Question: I am new to using matplotlib. I am trying to create a 2D grid, using matplotlib. This is my first time using matplotlib for anything non trivial.
I have decided to break the task into 3 parts:
1. Create the grid table (shown below), color the appropriate columns, and label the axis correctly. This is the one I need most help with. My initial idea is to hold the data for the table in a list of dictionaries (or list of lists); the data struct could hold some meta data about which columns were colored, and then I could simply create the matplot plot off of that data - but I haven't really done any plotting with matplotlib and could do with some help in getting started.
2. Plot a symbol (say 'X') in a grid cell with coordinates (row,col)
3. Save the grid table as a picture (this one is easy, I can do by myself)
Here is a picture of the kind of grid table I am looking to create using matplotlib:

I will be very grateful for any help that gets me started.
PS: the image is not rendering very well. The horizontal lines in the table are all the same weight (i.e. thickness), so the visual effect of the grid table should look like an Excel worksheet.
Just to clarify, what I'm trying to create is a kind of 'chess like' game board. I have managed to modify the code snippet Ricardo posted in his answer, to get as close as I can (with my limited matplotlib skills!) to this game board as I can. However, there are a couple of things "missing":
1. The x axis column labels are strings, not numbers, they are string labels e.g. AB1, AB2, AB3 etc. Additionally, these labels are midpoints (i.e. they are centered, or lie BETWEEN the x axis ticks - not on the ticks themselves)
2. I need to be write symbols in a particular column for a given y axis value, for example, I may want to write the text 'foo' at y axis value -1565.5 in column 'AB2'.
Once I have this, I am sure I will be able to hack something together to get to the game I am trying to write - especially, since I have just bought a copy of Matplotlib for Python developers.
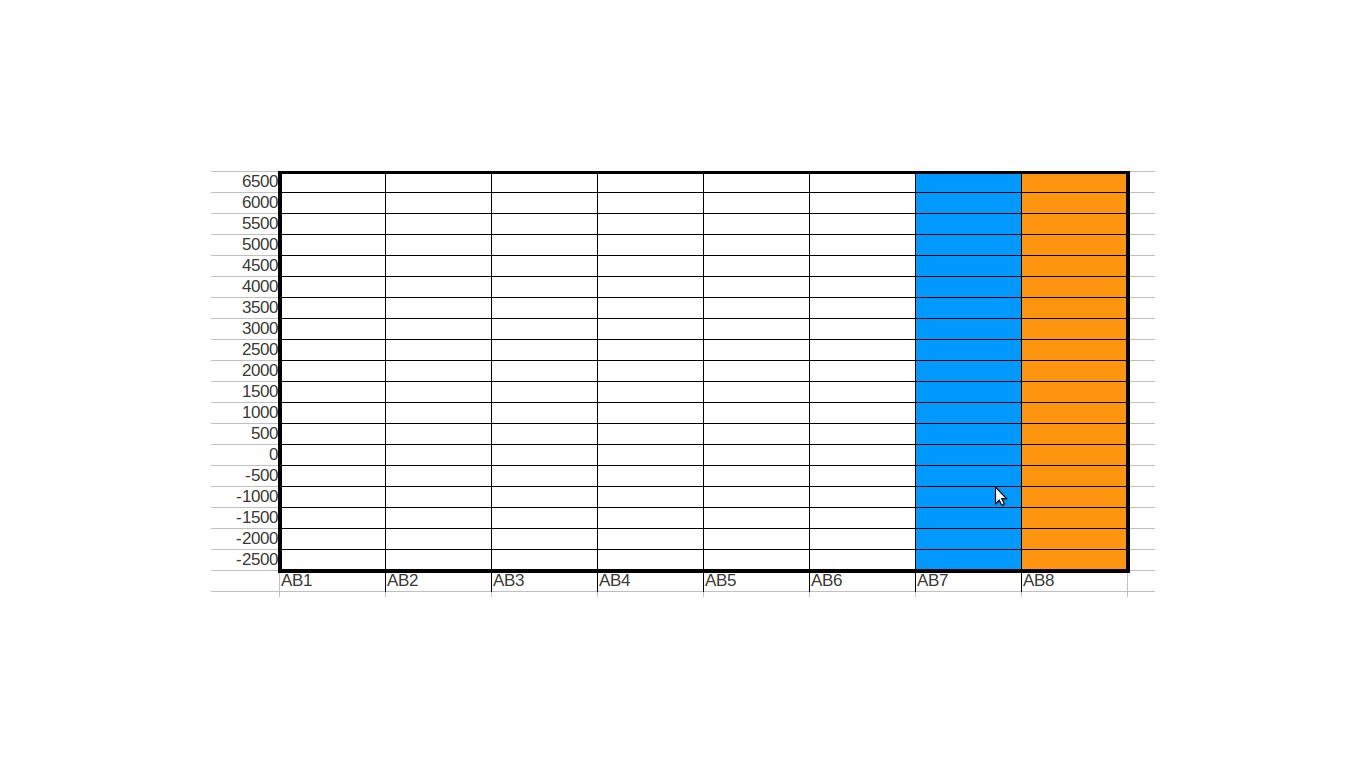
Answer: Mmh... I guess you could achieve this by asking matplotlib to show the grid, and combining a barplot (to color the columns) with a scatter plot or direct text drawing, for the symbol(s)
Edit: This may help you getting started. Needs some work on the ticks, though.
'''
#!/usr/bin/python
from pylab import *
import matplotlib
import matplotlib.ticker as ticker
# Setting minor ticker size to 0, globally.
# Useful for our example, but may not be what
# you want, always
matplotlib.rcParams['xtick.minor.size'] = 0
# Create a figure with just one subplot.
# 111 means "1 row, 1 column, 1st subplot"
fig = figure()
ax = fig.add_subplot(111)
# Set both X and Y limits so that matplotlib
# don't determine it's own limits using the data
ax.set_xlim(0, 800)
# Fixes the major ticks to the places we want (one every hundred units)
# and removes the labels for the majors: we're not using them!
ax.xaxis.set_major_locator(ticker.FixedLocator(range(0, 801, 100)))
ax.xaxis.set_major_formatter(ticker.NullFormatter())
# Add minor tickers AND labels for them
ax.xaxis.set_minor_locator(ticker.AutoMinorLocator(n=2))
ax.xaxis.set_minor_formatter(ticker.FixedFormatter(['AB%d' % x for x in range(1, 9)]))
ax.set_ylim(-2000,6500, auto = False)
# And set the grid!
ax.grid(True, linestyle='-')
# common attributes for the bar plots
bcommon = dict(
height = [8500], # Height = 6500 - (-2000)
bottom = -2000, # Where to put the bottom of the plot (in Y)
width = 100) # This is the width of each bar, itself
# determined by the distance between X ticks
# Now, we create one separate bar plot pear colored column
# Each bar is a rectangle specified by its bottom left corner
# (left and bottom parameters), a width and a height. Also, in
# your case, the color. Three of those parameters are fixed: height,
# bottom and width; and we set them in the "bcommon" dictionary.
# So, we call bar with those two parameters, plus an expansion of
# the dictionary.
# Note that both "left" and "height" are lists, not single values.
# That's because each barplot could (potentially) have a number of
# bars, each one with a left starting point, along with its height.
# In this case, there's only one pair left-height per barplot.
bars = [[600, 'blue'],
[700, 'orange']]
for left, clr in bars:
bar([left], color=clr, **bcommon)
show()
'''